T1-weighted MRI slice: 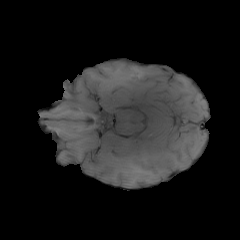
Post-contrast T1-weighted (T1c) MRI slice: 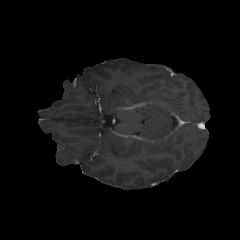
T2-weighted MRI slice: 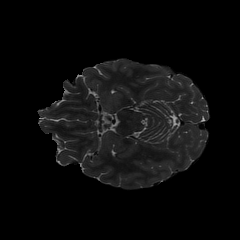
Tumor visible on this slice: no